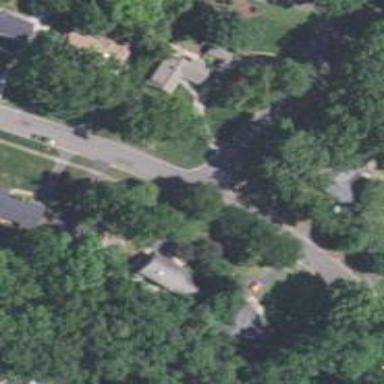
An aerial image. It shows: Residential area within neighborhood.